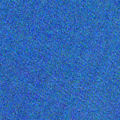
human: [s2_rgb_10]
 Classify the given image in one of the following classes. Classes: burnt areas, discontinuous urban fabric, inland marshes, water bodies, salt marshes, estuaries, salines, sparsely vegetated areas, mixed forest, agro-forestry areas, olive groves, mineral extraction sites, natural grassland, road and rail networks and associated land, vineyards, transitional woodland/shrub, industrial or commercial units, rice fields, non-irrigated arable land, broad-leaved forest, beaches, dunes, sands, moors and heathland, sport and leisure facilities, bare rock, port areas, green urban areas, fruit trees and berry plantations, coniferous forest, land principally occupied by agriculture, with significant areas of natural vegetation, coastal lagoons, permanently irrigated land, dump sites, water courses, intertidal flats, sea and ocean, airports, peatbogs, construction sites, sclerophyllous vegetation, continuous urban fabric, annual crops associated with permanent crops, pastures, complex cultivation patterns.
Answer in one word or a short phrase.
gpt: sea and ocean